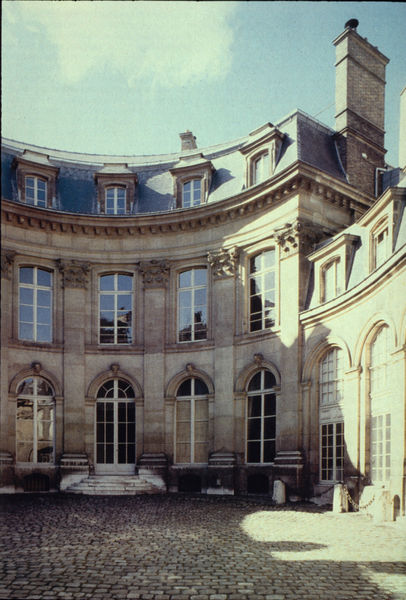
Titel: Ansicht vom Hof aus
Künstler: Germain Boffrand
Standort: Paris
Institution: Hôtel Amelot de Gournay
Schlagwörter: blau, dunkel, himmel, schatten, weiß, wolken, ocker, ausschnitt, bunt, fenster, frankreich, glas, grau, hell, holz, licht, marmor, paris, pfeiler, säule, säulen, tür, blick, dach, gebäude, haus, schloss, wolke, beige, wand, architektur, barock, sockel, stein, steine, spiegelung, wolen, sonne, klassizismus, england, gotik, kamin, rund, schornstein, turm, bogen, fassade, pflaster, kette, dächer, mauer, hof, platz, pilaster, rundbogen, romantik, treppe, hotel, jugendstil, detail, stuck, aufgang, stufe, stufen, reflexion, pfosten, foto, fotografie, eingang, kopfstein, plaster, treppenstufen, innenhof, fensterkreuz, palast, dachfenster, gauben, gebogen, kopfsteinpflaster, pflasterstein, pflastersteine, kapitelle, rom, kapitell, photo, halbrund, fries, kurve, gesims, kreuze, fensterglas, sandstein, residenz, schiefer, mansarddach, mansarde, rundbögen, romanik, treppenstufe, spiegelungen, gaube, gaupen, schattig, esse, basis, konkav, korinthisch, klassik, rundung, fotogarfie, fenstersims, abbildung, gebälk, dachgeschoss, palais, kolossalordnung, rondell, säulenvorlage, rundbau, erdgeschoss, bogenfenster, geäude, gepflastert, mansarden, schwary, fenstertür, blu, spiegelnd, bath, patio, basalt, boffrand, deteil, mansard, msueum, pakitel, paviment, pilastervorlage, renaisance, zwinger, woilken, klamin, festre